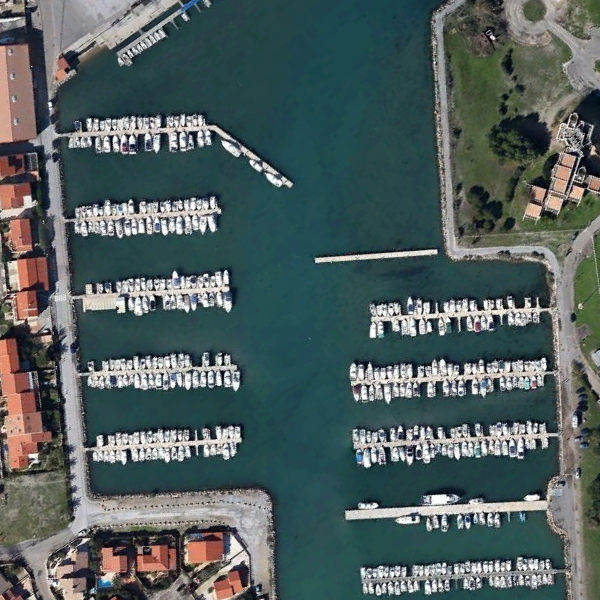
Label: Port